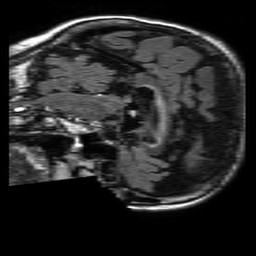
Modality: FLAIR
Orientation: sagittal
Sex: female
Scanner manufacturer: philips
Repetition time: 11 s
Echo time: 0.125 s